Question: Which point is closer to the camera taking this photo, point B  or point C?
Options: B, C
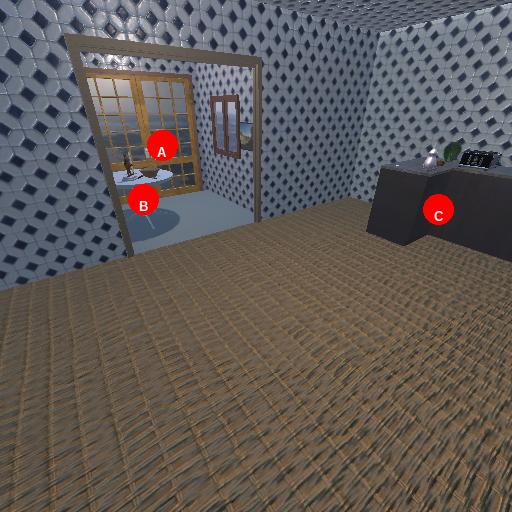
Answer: B